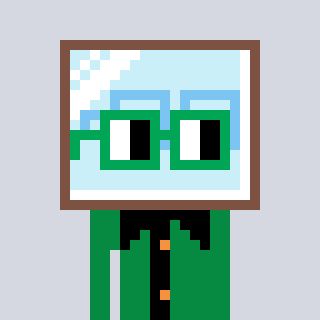
a pixel art character with square green glasses, a mirror-shaped head and a green-colored body on a cool background